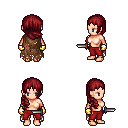
a pixel art fantasy rpg character, female body template, human, light skin, brown tattered cape, red pants, brunette right-swept hairstyle, gold gloves, dagger, four views (front, back, left, right), 2x2 character sprite sheet, small pixel art, hard edges, no anti-aliasing